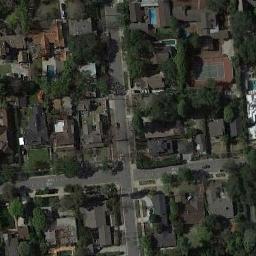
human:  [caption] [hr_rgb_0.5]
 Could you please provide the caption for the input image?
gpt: Tennis court and swimming pool in the middle of a residential area surrounded by trees .

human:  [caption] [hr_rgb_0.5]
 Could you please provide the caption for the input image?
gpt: The tennis court is next to some buildings and trees .

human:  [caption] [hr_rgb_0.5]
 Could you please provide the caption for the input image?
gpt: There are many different shapes and sizes of buildings next to the tennis courts .

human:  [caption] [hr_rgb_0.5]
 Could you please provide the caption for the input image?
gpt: There are two tennis courts, one of which is twice the size of the other .

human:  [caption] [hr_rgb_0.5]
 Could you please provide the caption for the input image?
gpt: There are many buildings and some green trees around the tennis court .